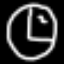
Label: clock